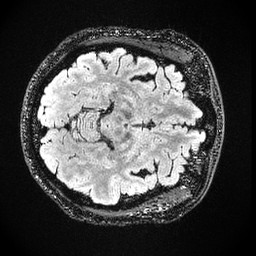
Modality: FLAIR
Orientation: axial
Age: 25
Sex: female
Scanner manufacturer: ge
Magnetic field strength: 3 T
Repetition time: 4.802 s
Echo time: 0.1169 s